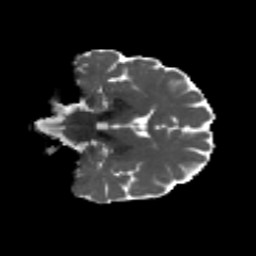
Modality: MD
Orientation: coronal
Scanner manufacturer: siemens
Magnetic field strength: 3 T
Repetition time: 4.16 s
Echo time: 0.0806 s